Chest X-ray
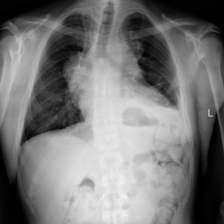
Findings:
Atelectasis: positive
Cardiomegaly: negative
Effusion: negative
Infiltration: negative
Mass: positive
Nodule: negative
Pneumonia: negative
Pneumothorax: negative
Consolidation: negative
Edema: negative
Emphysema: negative
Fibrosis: negative
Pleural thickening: negative
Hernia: negative